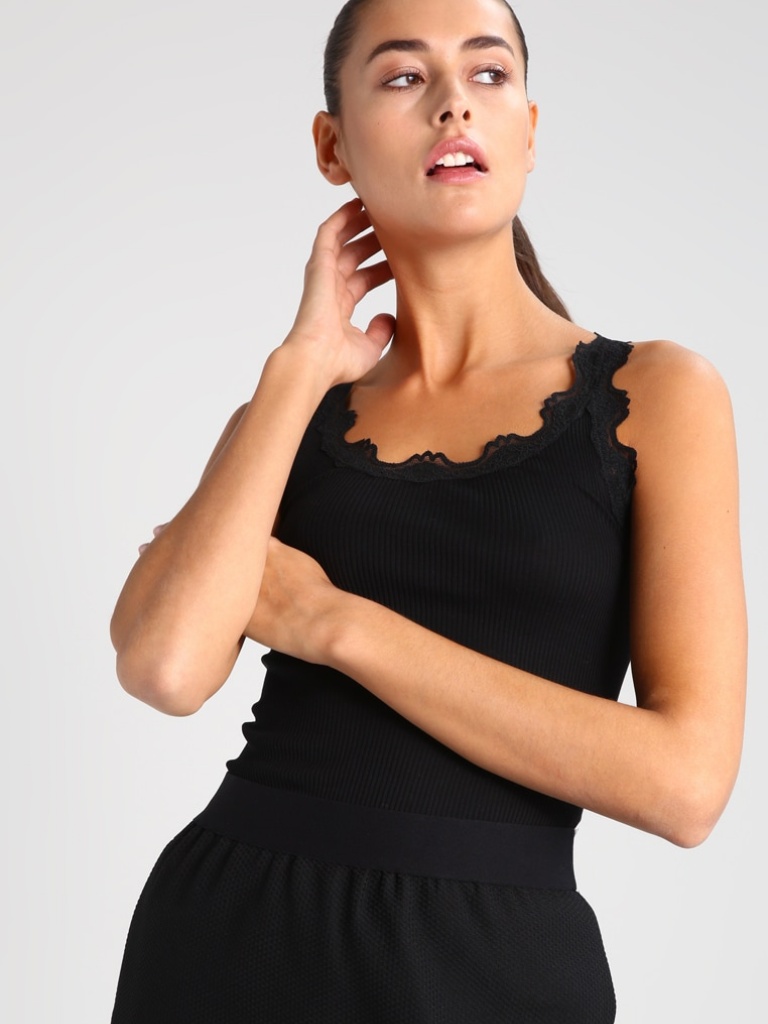
knit tight sleeveless hip length Fully Tucked in scoop tank